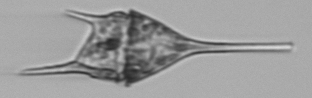
Label: Tripos_lineatus